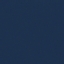
Land use / land cover: SeaLake